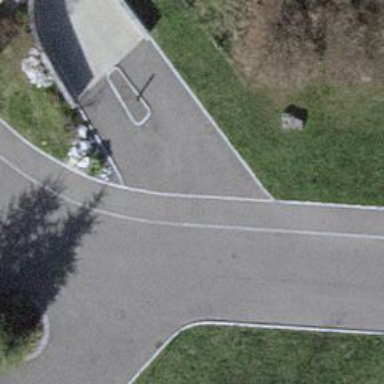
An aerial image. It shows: Unmarked crossing with traffic calming table.